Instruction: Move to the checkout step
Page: cart
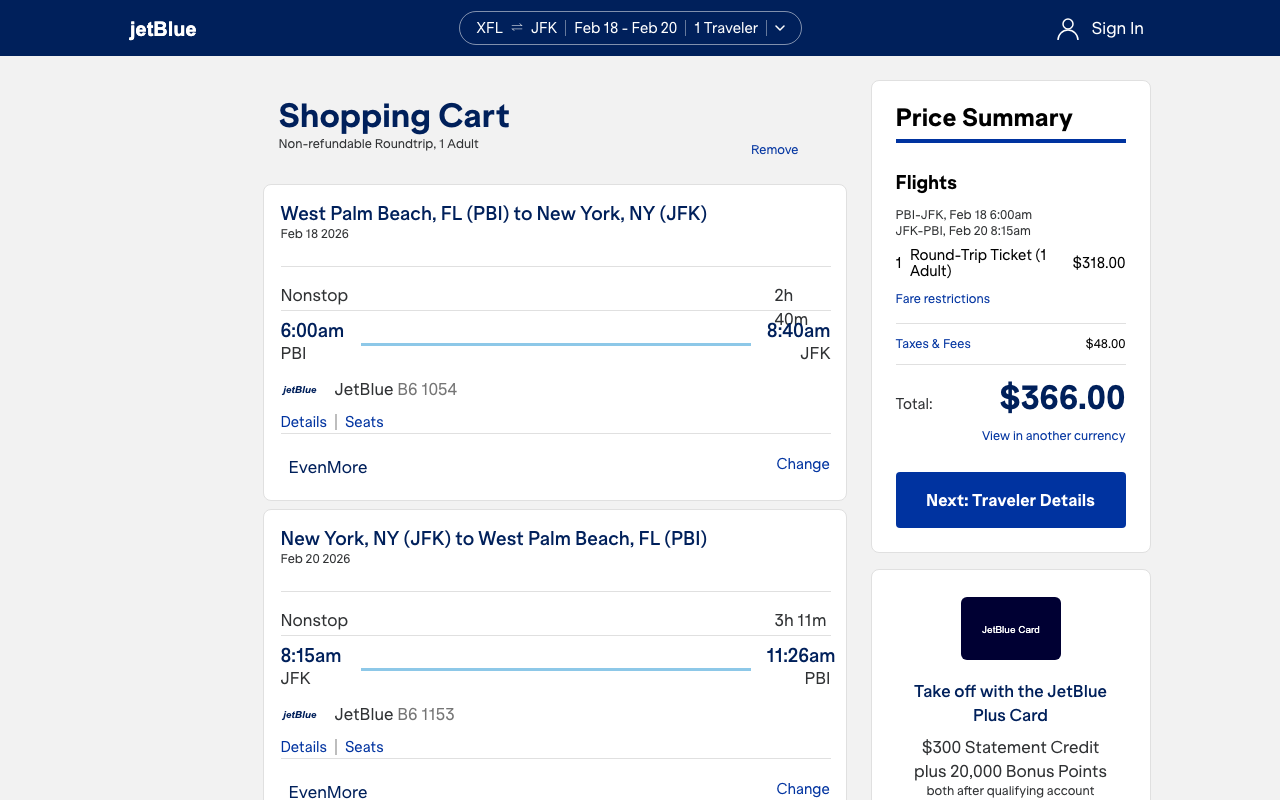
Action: click